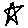
Label: star